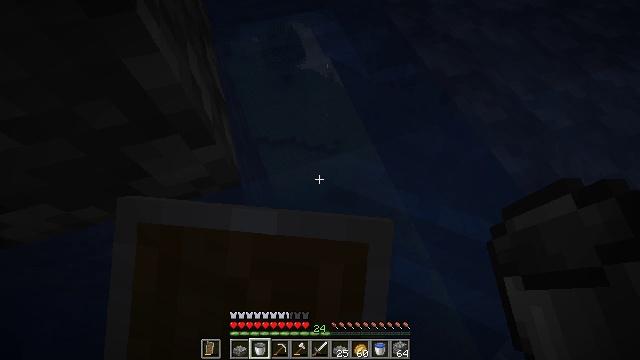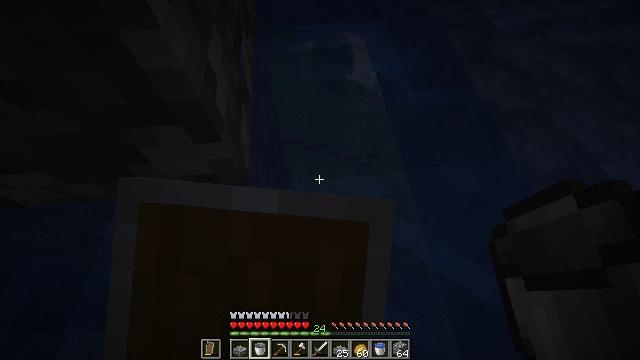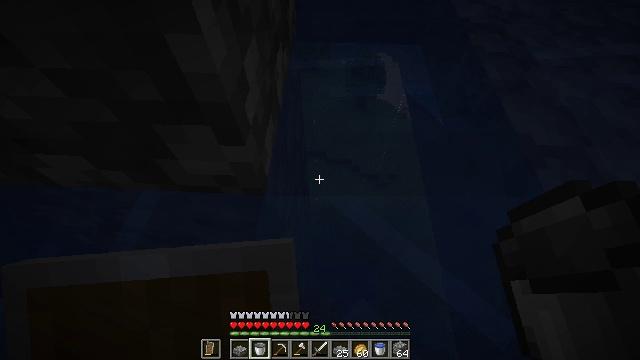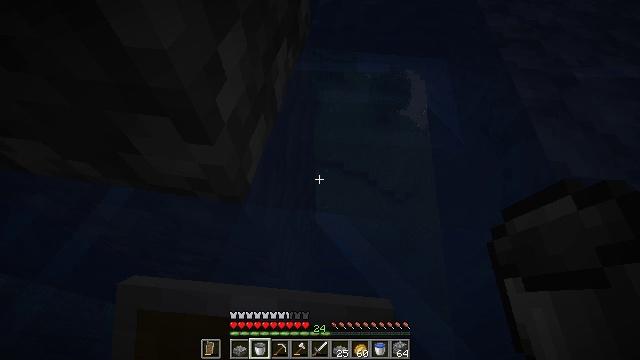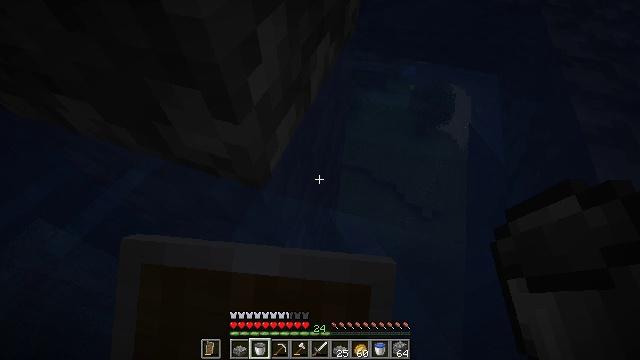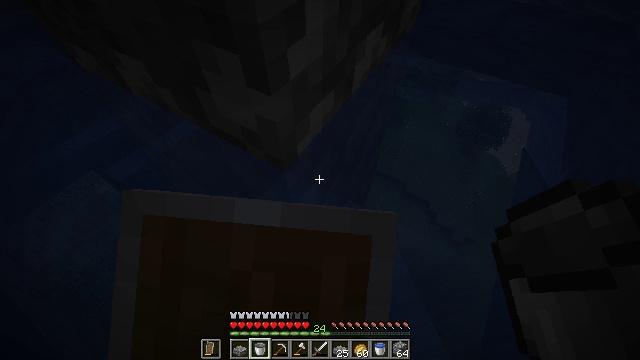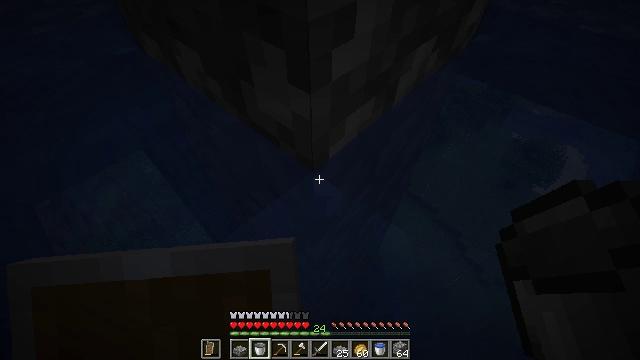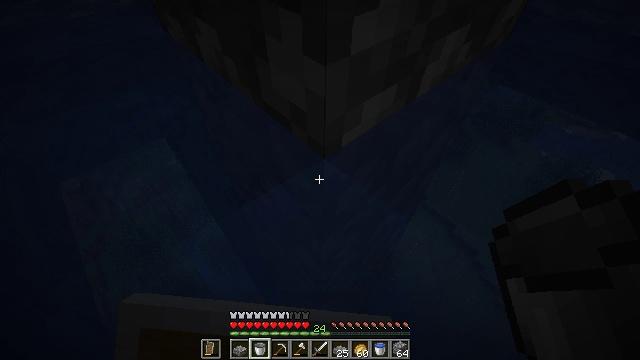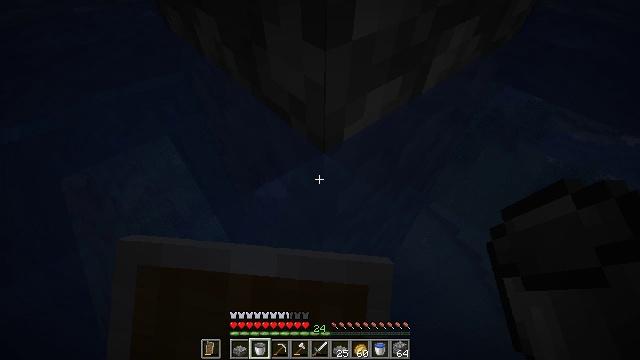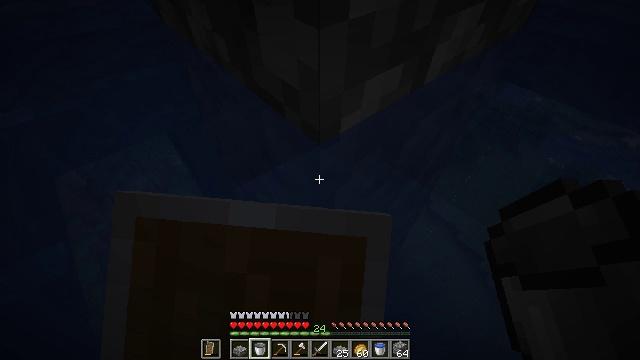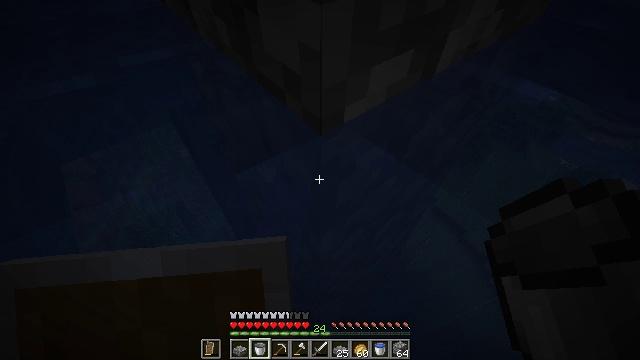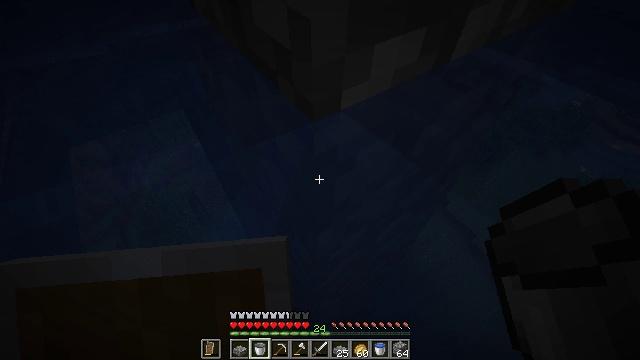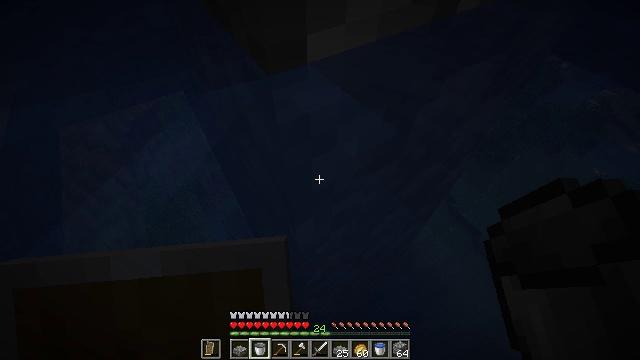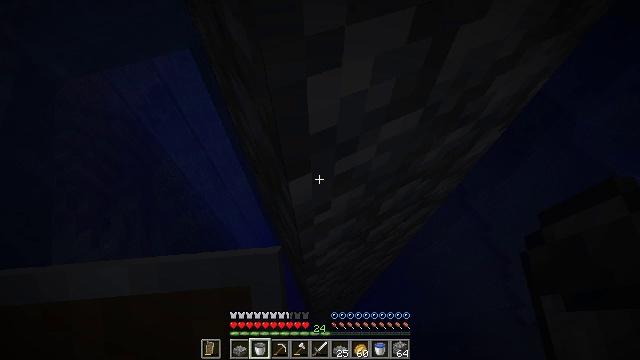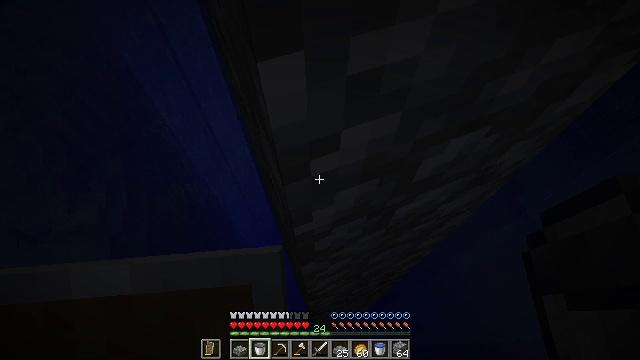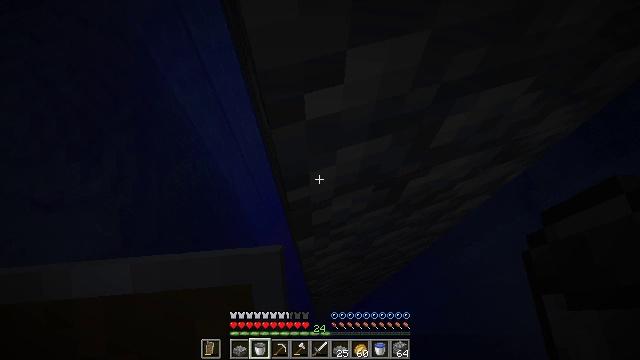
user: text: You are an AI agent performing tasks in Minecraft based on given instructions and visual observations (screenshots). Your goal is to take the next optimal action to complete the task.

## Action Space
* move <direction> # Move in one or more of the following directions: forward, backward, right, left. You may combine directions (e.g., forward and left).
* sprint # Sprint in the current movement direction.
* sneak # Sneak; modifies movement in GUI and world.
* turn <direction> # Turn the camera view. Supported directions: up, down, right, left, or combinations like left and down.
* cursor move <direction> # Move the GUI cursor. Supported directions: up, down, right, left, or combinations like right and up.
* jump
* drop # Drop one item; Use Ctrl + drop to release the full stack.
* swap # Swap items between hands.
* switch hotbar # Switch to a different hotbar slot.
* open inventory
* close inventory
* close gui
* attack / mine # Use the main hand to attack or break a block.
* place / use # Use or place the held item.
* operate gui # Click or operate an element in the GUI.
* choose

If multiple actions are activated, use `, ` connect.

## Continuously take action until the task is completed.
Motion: motion action
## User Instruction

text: Use oak planks to craft an oak sign.
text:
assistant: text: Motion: move forward and move right, turn left and up, use / place
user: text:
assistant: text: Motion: move forward and move right, turn left and up
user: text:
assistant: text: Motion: move forward and move right, turn left and up, use / place
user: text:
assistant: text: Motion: move forward and move right, turn left, use / place
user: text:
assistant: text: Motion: move forward and move right, turn left, use / place
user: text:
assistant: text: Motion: move forward and move right, turn left and up
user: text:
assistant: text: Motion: move forward and move right, turn left and up, use / place
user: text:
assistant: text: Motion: move forward and move right, turn left, use / place
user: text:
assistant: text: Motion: move forward and move right, use / place
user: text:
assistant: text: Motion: move forward and move right, turn left and down
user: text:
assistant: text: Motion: move forward and move right, turn left
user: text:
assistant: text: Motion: move right, sneak, turn left and down
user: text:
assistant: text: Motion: sneak, turn left and down
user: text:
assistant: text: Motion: sneak, turn left and down
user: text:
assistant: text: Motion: sneak, turn left and down
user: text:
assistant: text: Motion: sneak, turn down
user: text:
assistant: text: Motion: sneak, turn down
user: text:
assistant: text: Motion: sneak, turn down
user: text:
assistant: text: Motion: sneak, turn left and down
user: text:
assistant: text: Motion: sneak, turn left
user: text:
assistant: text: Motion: sneak, turn left
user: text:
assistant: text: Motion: sneak, turn left and up
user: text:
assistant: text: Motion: sneak
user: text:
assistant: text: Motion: sneak
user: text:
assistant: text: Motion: sneak
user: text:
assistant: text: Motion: move forward
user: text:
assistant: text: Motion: move forward
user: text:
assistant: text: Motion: move forward, turn left and up
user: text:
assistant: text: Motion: move forward, turn left
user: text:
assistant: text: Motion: move forward, turn left